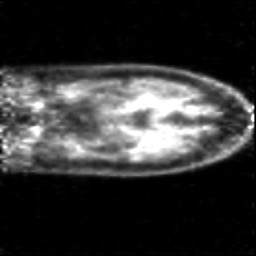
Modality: PET
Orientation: coronal
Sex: female
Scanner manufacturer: siemens